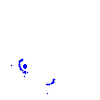
Particle: kaon